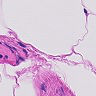
Metastatic tissue present: no